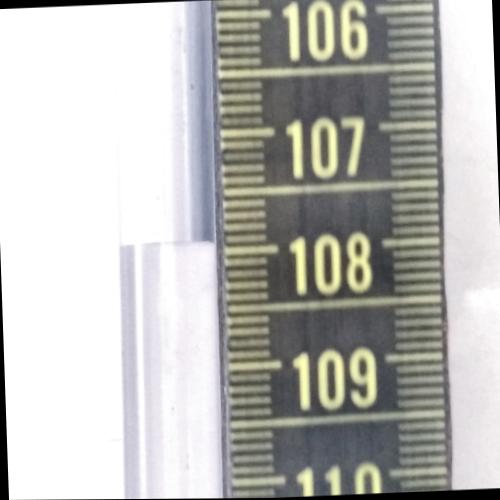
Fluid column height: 107.9 cm